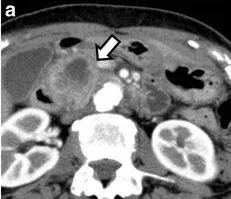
CT showing the primary tumor. Arrow).
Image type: radiology (ct)